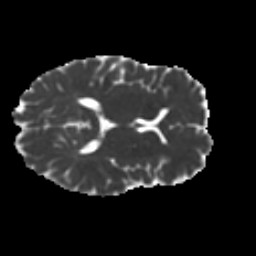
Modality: MD
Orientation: axial
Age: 38
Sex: female
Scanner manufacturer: ge
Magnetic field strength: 3 T
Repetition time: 7.8 s
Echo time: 0.0614 s